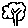
Label: tree